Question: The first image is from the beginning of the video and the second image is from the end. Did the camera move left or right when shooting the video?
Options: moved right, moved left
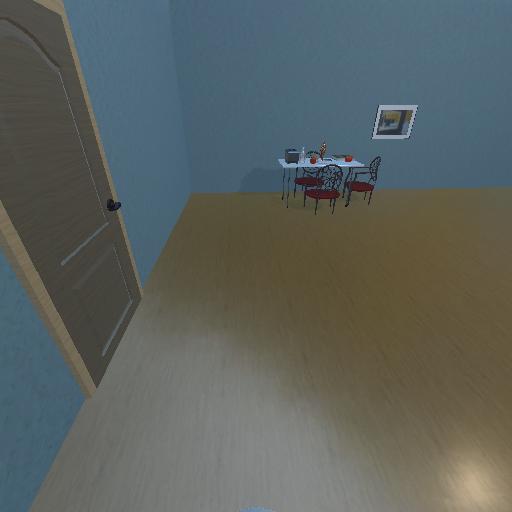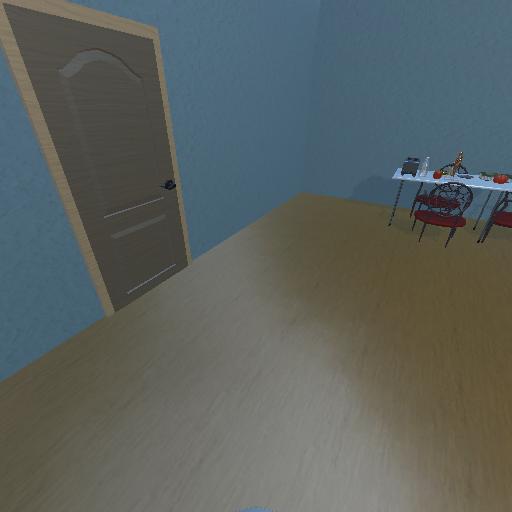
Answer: moved right